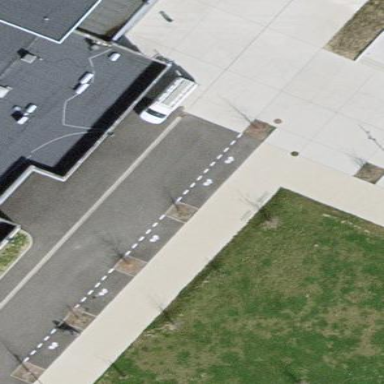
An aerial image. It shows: Motorcycle parking facility.